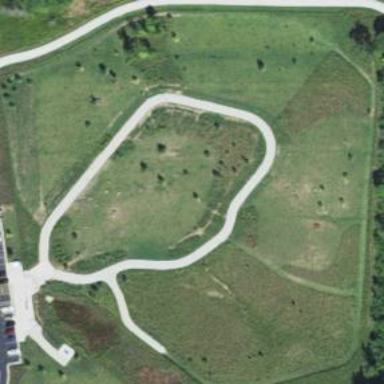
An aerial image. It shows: Dog park for leisure land.